Question: I was under the impression that Page Methods and Script Methods created tiny AJAX requests (compared to PostBacks), but I'm inspecting an XHR of a Page Method call in Chrome's Developer Tools' Network tab, and seeing the entire form's data in the headers.
Since Page Methods are static and don't have access to Form values directly, it would make sense to me that the entire form isn't being sent.
Perhaps I'm just misinterpreting the Chrome Developer Tools?

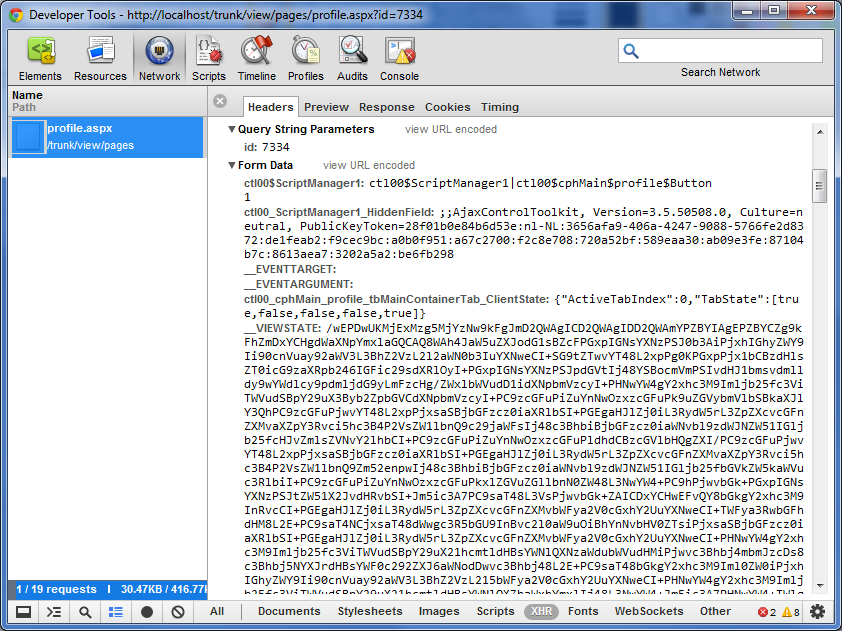
Answer: That looks like a regular ASP.NET postback routed through an UpdatePanel. Implemented and called correctly, static page methods will only send POST data that you specify, not the entire form.
Can you post some code showing the server-side method and how you're calling it on the client-side?